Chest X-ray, PA view. Patient: 61 years old, sex M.
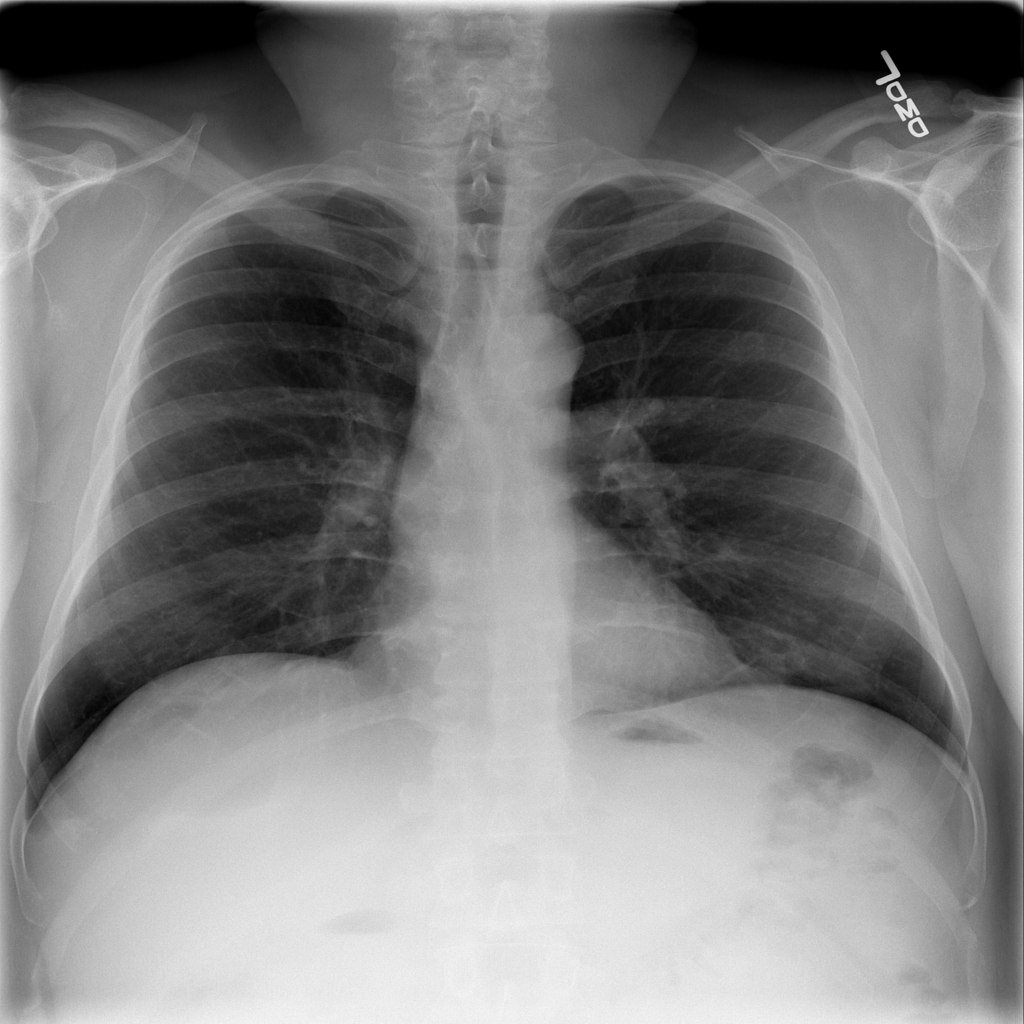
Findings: Atelectasis